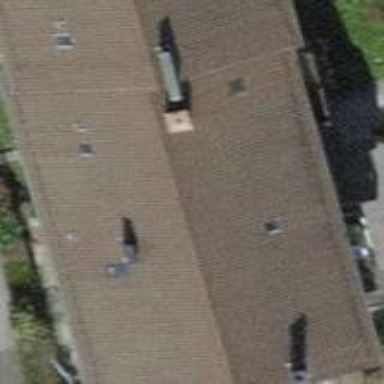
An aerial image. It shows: Building with tile roof.